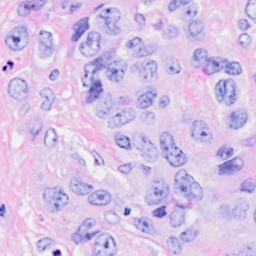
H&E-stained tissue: Breast